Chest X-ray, AP view. Patient: 47 years old, sex M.
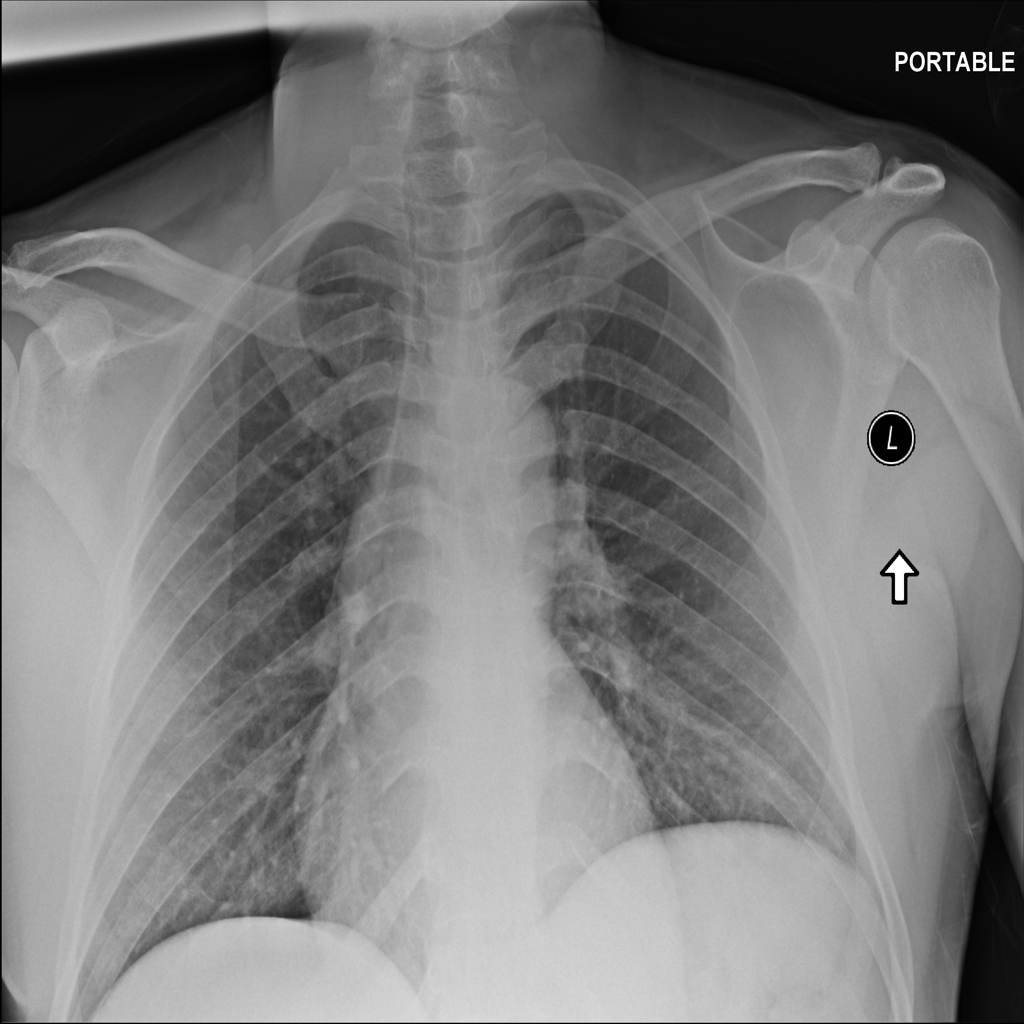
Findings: No Finding